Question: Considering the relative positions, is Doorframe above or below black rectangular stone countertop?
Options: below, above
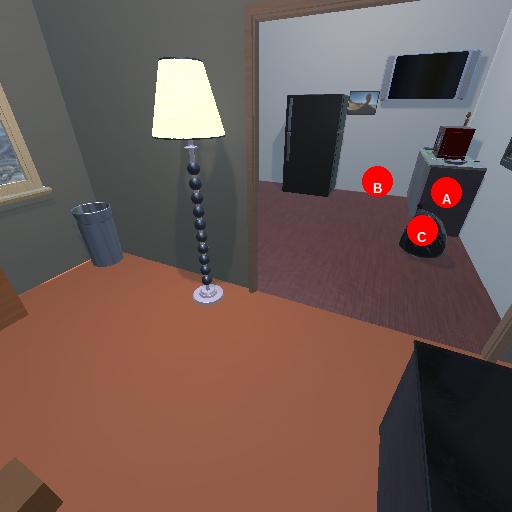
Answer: below